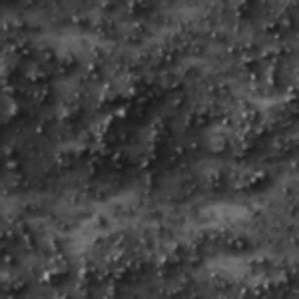
Label: frost